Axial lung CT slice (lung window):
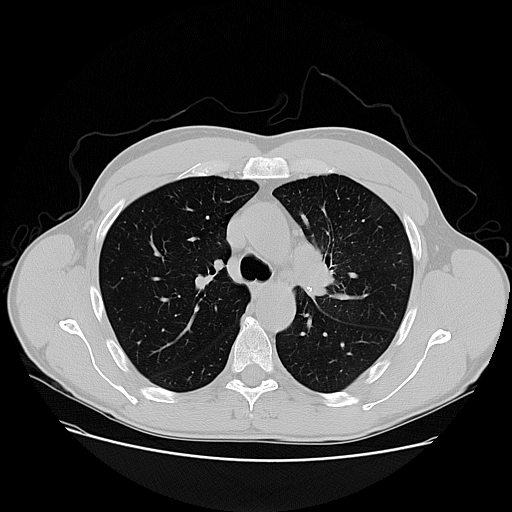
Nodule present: no